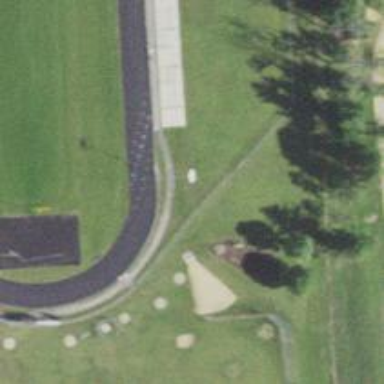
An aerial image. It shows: Track located within leisure land area.